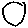
Label: circle